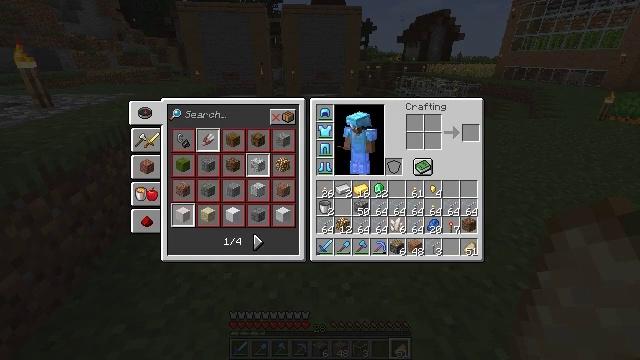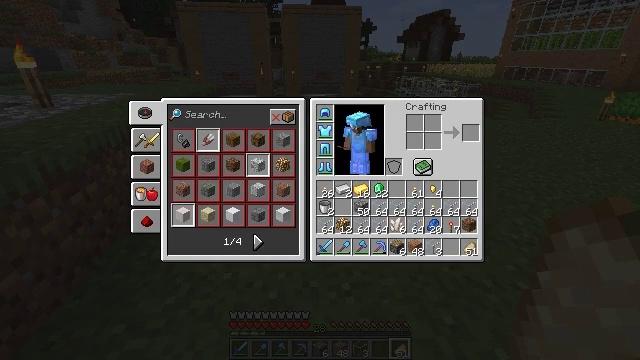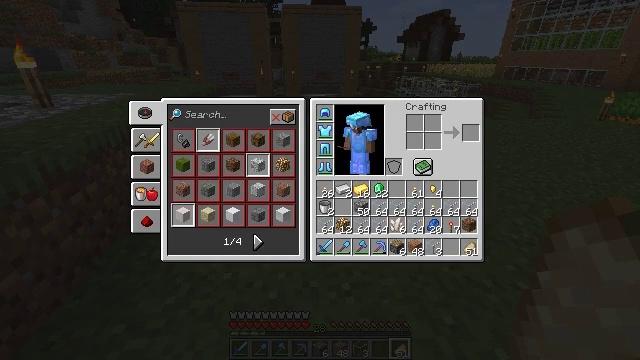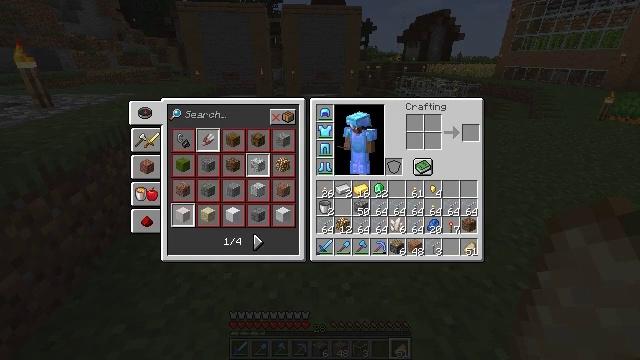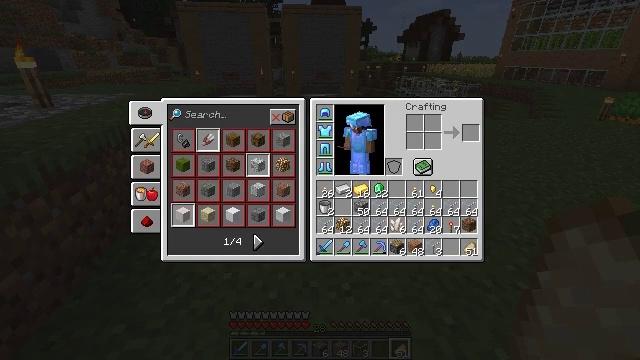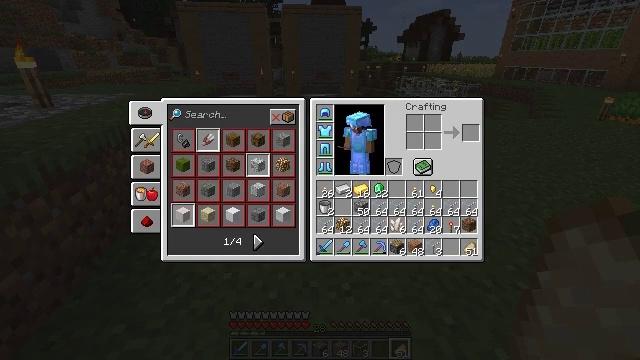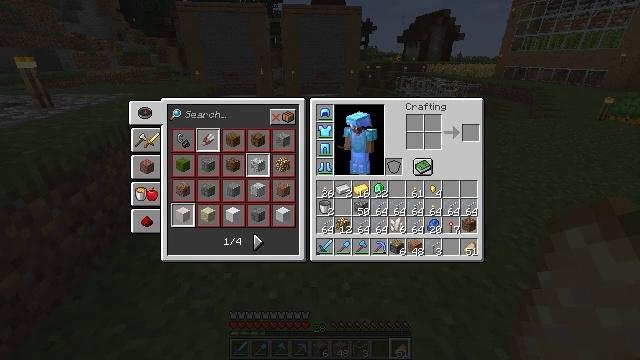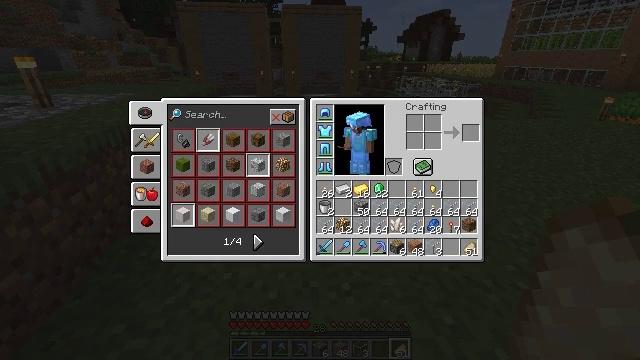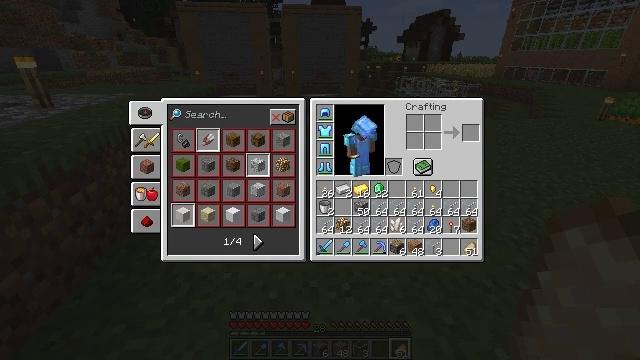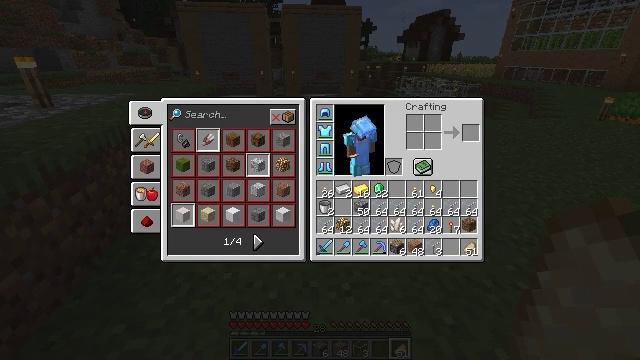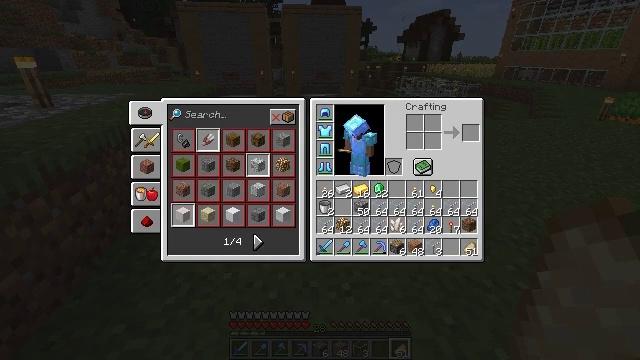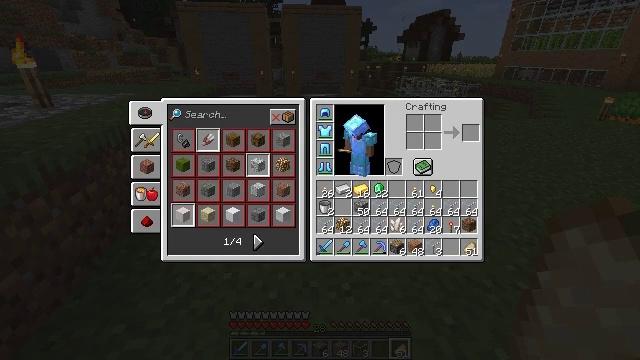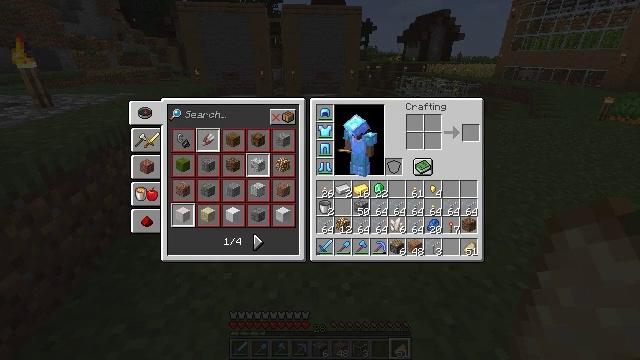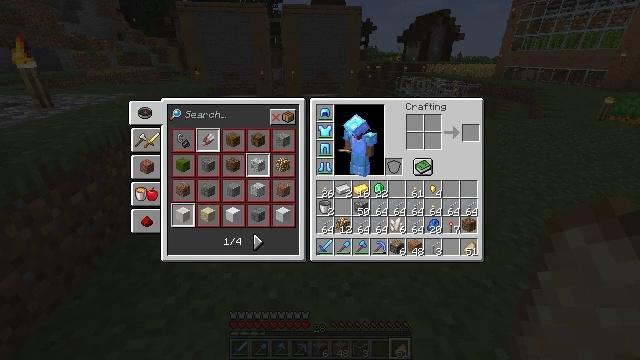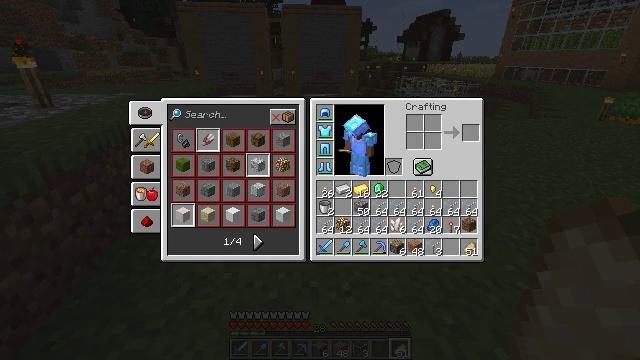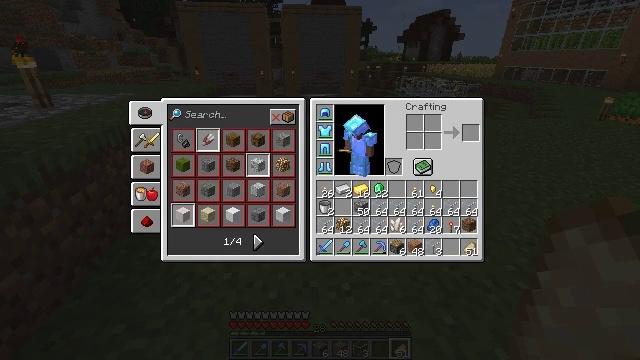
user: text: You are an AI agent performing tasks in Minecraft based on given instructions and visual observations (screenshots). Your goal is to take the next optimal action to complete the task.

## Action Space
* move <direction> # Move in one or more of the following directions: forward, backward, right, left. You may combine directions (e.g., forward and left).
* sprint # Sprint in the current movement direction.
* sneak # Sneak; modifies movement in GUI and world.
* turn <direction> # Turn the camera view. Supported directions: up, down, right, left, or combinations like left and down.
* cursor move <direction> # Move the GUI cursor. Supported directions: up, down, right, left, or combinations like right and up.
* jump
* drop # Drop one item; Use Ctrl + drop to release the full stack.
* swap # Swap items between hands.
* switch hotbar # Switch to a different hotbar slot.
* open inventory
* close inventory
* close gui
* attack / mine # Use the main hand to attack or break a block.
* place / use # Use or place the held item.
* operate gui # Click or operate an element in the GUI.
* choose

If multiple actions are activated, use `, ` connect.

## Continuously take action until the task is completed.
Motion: motion action
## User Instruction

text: Arrange the items to produce redstone in the crafting table.
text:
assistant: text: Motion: no_op
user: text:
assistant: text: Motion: no_op
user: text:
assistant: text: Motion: no_op
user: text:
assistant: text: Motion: no_op
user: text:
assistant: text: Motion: no_op
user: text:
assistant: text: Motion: no_op
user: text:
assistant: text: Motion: cursor move right and down
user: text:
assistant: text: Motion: cursor move left
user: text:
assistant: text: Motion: cursor move left and up
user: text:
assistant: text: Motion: no_op
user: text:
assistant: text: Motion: no_op
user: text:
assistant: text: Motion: no_op
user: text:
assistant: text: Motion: no_op
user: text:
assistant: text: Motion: no_op
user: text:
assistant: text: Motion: no_op
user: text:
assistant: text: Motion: no_op
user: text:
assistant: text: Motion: no_op
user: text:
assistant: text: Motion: no_op
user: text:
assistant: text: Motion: no_op
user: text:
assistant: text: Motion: no_op
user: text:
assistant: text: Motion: no_op
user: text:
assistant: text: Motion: no_op
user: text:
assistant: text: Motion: no_op
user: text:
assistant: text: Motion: no_op
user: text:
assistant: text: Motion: no_op
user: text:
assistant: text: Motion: no_op
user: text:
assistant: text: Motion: no_op
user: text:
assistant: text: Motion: no_op
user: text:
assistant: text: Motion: no_op
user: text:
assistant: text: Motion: no_op